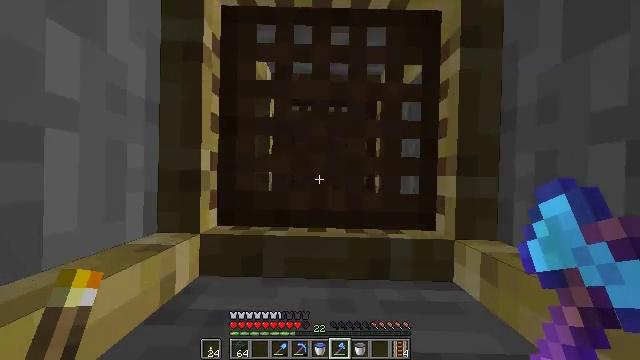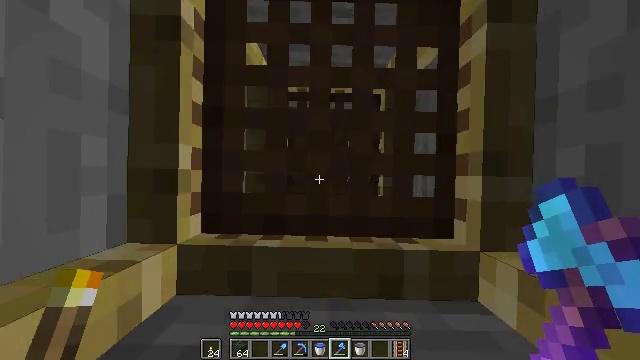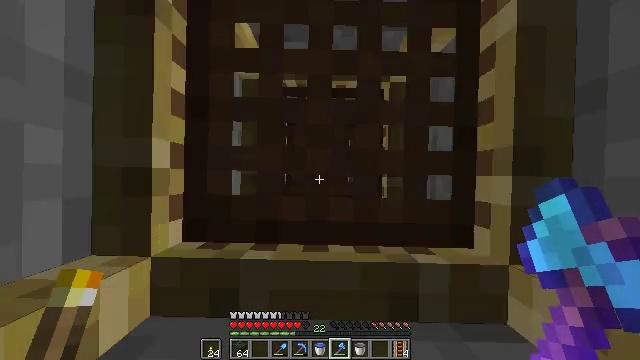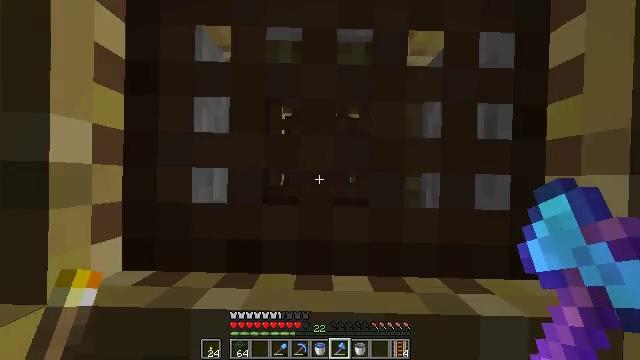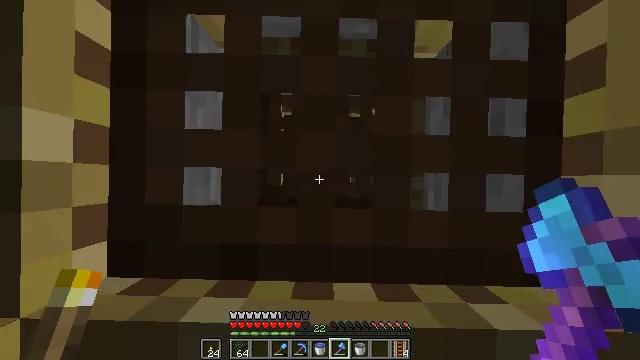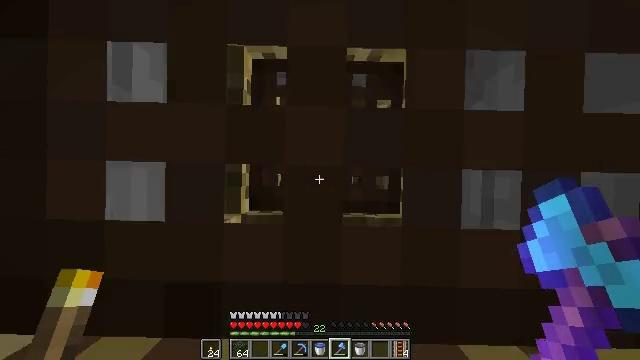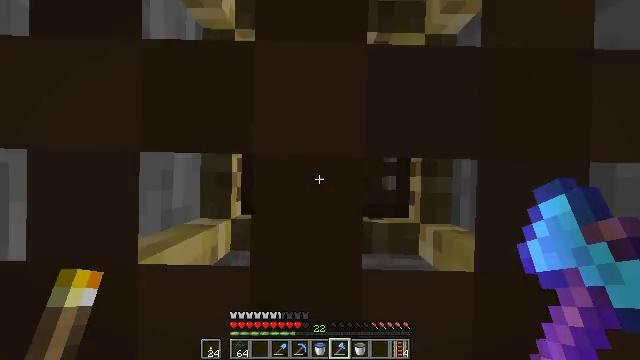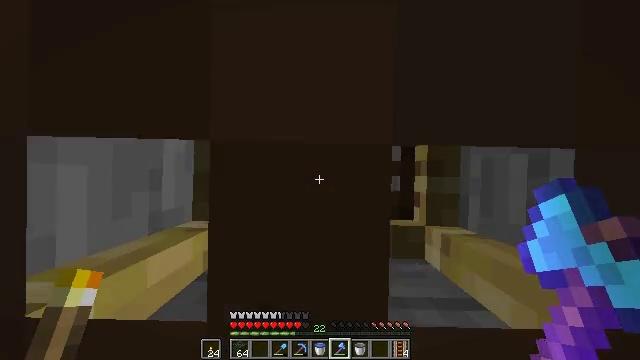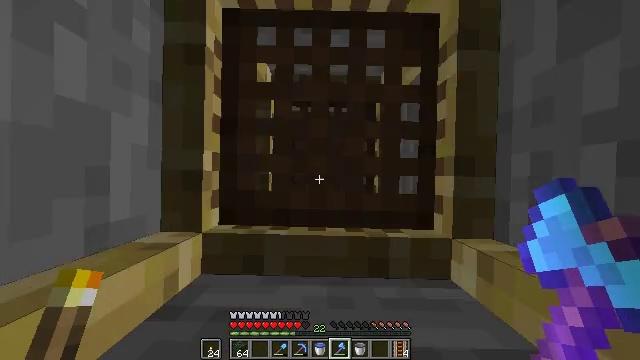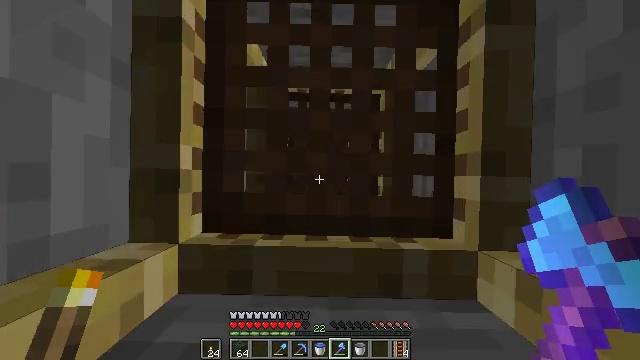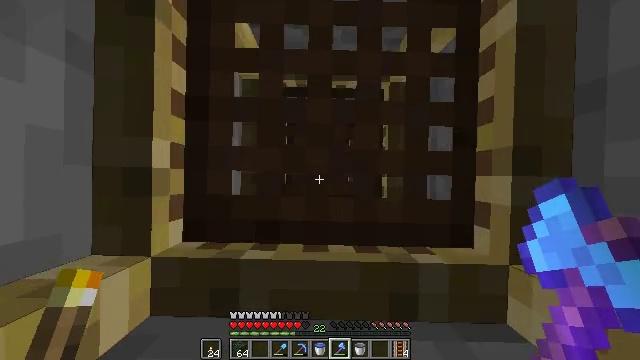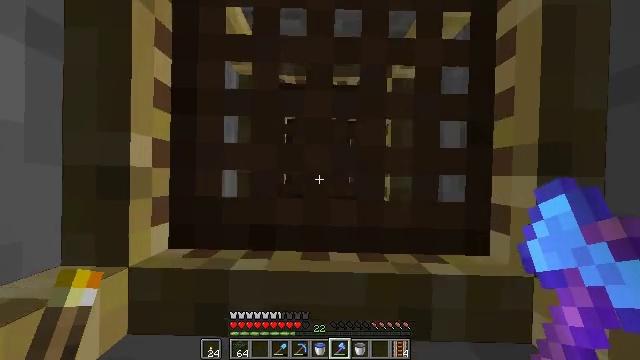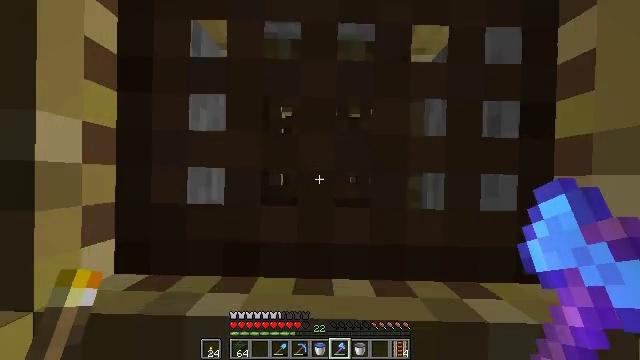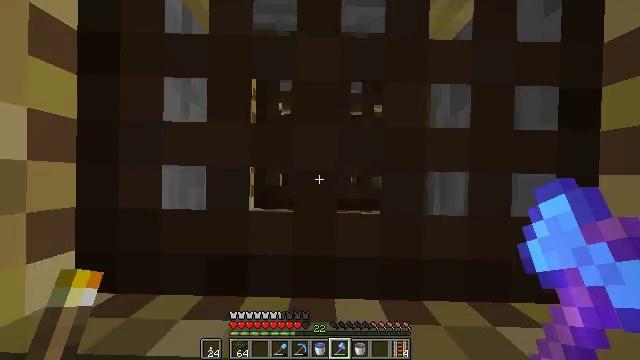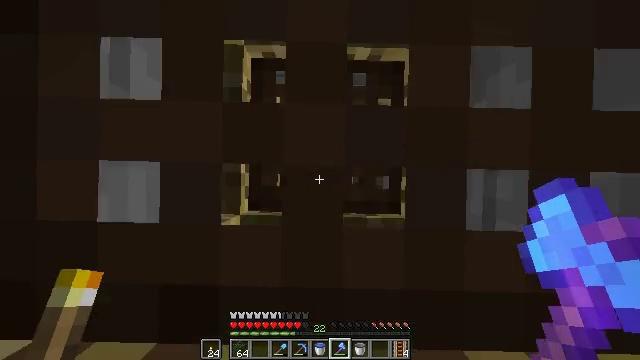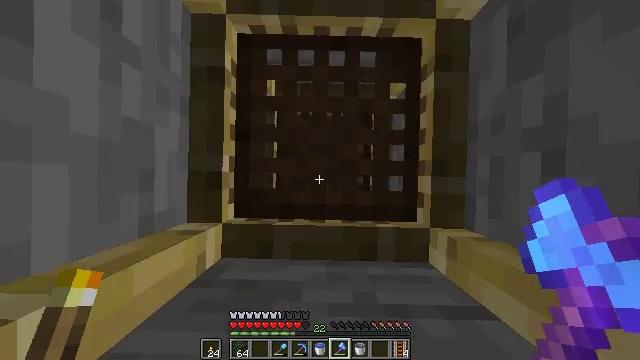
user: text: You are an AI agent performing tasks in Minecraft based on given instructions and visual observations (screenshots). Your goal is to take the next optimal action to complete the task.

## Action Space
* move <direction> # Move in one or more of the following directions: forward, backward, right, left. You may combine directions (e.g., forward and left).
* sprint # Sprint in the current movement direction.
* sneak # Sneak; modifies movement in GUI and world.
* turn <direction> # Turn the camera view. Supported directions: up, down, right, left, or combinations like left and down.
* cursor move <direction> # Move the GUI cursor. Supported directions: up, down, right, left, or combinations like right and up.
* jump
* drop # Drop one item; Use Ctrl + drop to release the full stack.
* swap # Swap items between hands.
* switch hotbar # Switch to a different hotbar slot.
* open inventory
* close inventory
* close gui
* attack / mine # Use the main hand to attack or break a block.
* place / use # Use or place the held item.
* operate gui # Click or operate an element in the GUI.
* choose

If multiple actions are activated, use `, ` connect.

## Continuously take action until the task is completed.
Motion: motion action
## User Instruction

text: Disassemble the ladder.
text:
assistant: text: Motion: jump
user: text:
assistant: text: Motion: jump
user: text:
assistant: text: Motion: jump
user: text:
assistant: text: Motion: jump
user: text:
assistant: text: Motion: jump
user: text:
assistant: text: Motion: jump
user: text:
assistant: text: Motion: jump
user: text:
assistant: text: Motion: jump
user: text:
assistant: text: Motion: jump
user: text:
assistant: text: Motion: jump
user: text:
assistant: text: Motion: jump
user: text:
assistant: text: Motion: jump
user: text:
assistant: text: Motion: jump
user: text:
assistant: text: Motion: jump
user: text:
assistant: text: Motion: jump
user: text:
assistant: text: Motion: jump
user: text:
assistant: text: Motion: jump
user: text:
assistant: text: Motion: jump
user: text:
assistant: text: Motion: jump
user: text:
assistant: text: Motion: jump
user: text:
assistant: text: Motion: jump
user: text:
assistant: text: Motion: jump
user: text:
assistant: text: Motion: jump
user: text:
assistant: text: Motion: jump
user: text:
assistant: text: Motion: jump
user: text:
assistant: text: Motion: jump
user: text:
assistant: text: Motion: jump
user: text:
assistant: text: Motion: jump
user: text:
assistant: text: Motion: jump
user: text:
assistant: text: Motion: jump